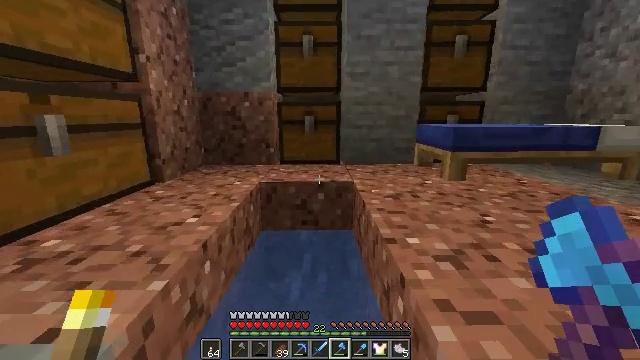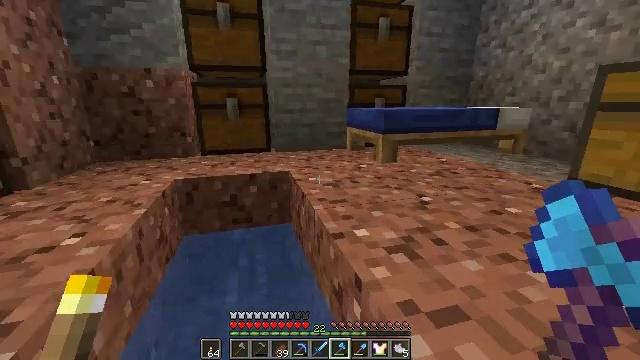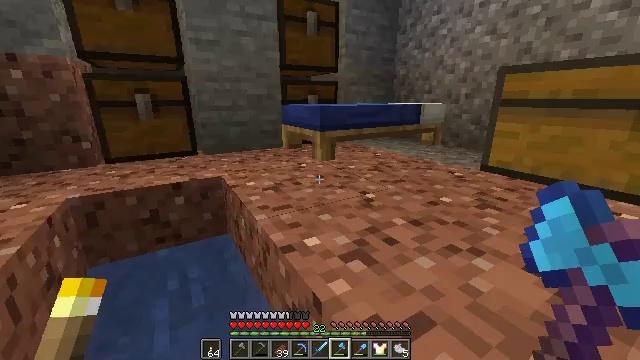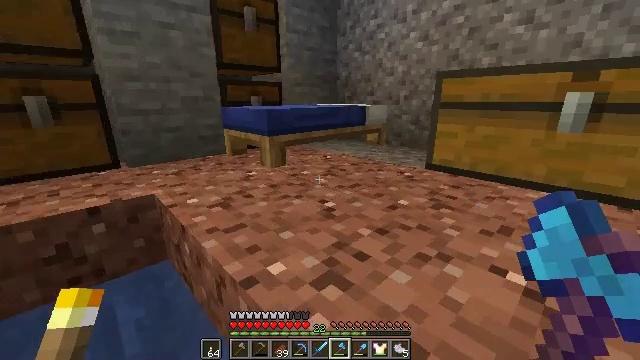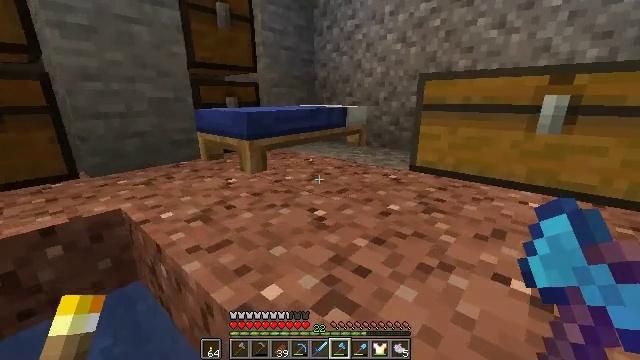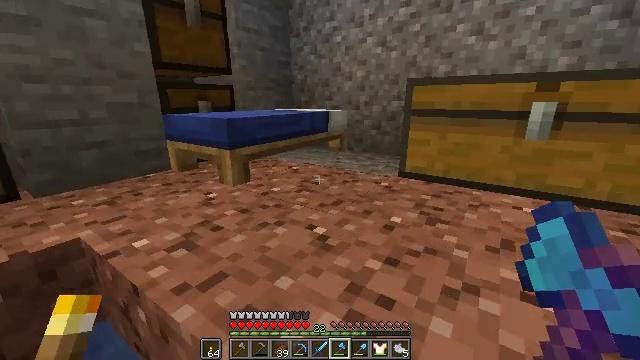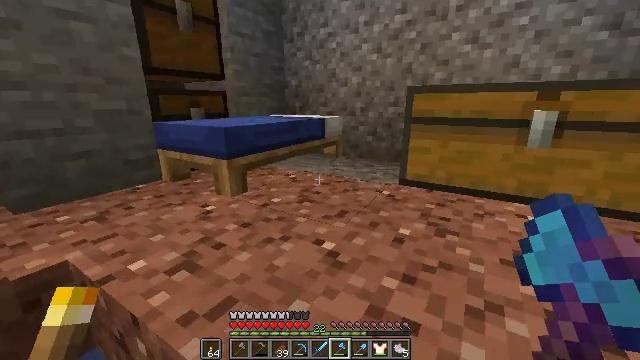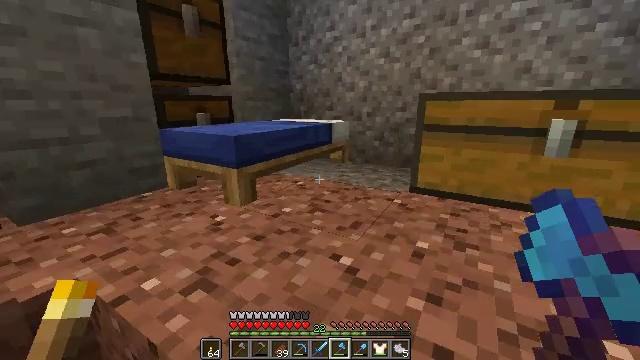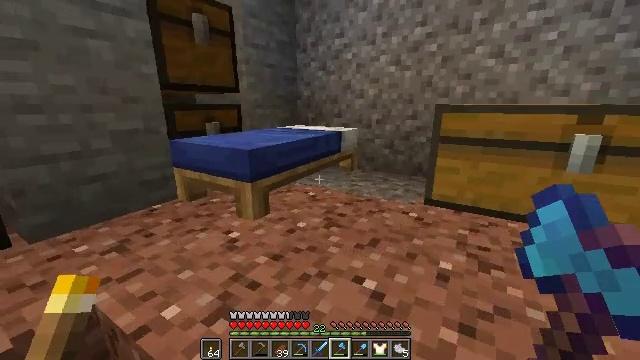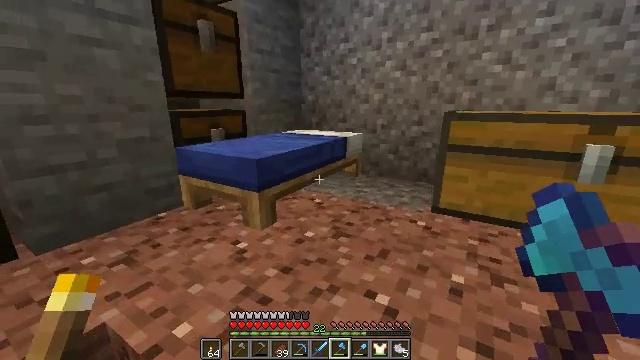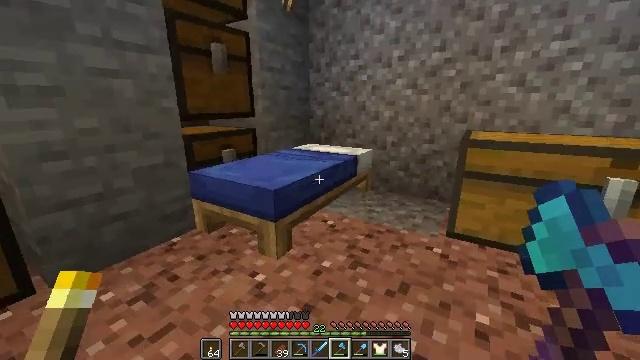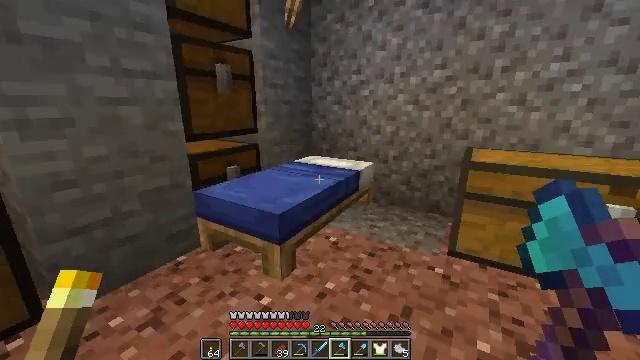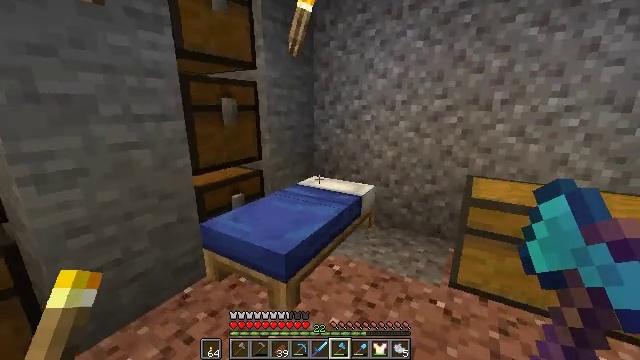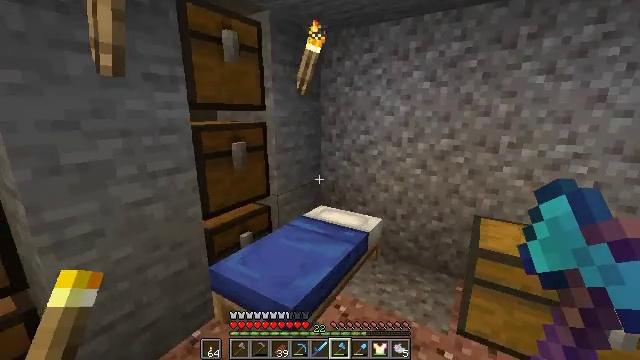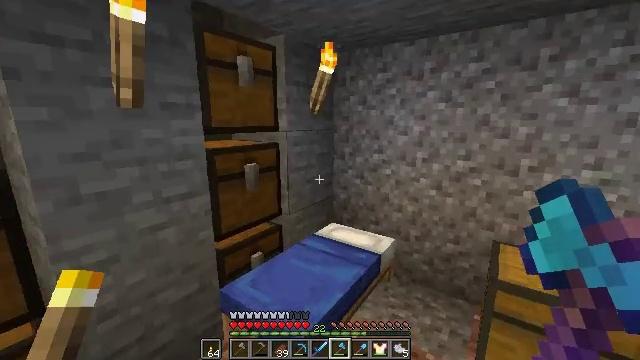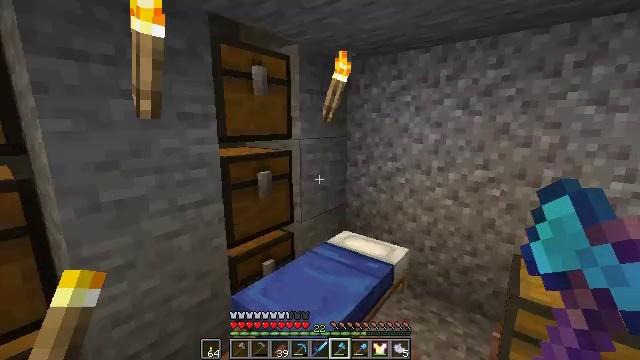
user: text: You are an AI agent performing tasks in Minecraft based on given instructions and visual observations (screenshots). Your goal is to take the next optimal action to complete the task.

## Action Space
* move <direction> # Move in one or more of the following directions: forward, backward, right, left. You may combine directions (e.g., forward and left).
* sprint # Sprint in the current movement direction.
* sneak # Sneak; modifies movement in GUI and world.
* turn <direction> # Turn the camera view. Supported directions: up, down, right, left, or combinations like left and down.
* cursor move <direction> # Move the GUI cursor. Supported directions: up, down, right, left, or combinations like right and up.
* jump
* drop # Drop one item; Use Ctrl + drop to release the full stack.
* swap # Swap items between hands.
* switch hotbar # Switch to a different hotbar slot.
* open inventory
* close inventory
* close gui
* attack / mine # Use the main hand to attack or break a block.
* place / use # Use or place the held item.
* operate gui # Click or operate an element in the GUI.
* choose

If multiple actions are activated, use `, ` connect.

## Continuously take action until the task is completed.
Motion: motion action
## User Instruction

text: Mine the chipped anvil.
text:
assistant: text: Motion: move forward, turn right and down
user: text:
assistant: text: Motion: move forward, turn right
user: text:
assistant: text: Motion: move forward, turn right
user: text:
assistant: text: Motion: move forward, turn right
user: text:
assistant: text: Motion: move forward, turn right, jump
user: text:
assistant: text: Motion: move forward, turn right, jump
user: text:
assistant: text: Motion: move forward, jump
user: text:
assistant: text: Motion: move forward, jump
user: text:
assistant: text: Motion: move forward and move right, jump
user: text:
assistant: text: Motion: move forward and move right, jump
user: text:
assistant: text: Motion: move forward and move right, jump
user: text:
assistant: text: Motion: move forward and move right, jump
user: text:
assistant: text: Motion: move forward and move right, turn left and up, jump
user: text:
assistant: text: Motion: move forward and move right, turn left and up, jump
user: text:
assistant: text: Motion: move forward and move right, turn left and up, jump
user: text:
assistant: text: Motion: move right, turn left, jump
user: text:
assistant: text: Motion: move right, turn left, jump
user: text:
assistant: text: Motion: move right, turn left, jump
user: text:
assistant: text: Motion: move right, turn left, jump
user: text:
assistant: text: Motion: turn left
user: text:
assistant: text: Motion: turn left and down
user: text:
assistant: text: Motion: turn left and down
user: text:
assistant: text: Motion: turn left and down
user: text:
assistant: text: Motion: turn left and down
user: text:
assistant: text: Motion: turn left and down
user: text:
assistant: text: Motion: turn left
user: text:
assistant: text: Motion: turn left
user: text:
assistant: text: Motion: turn left and up
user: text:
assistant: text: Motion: turn left
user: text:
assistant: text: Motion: no_op